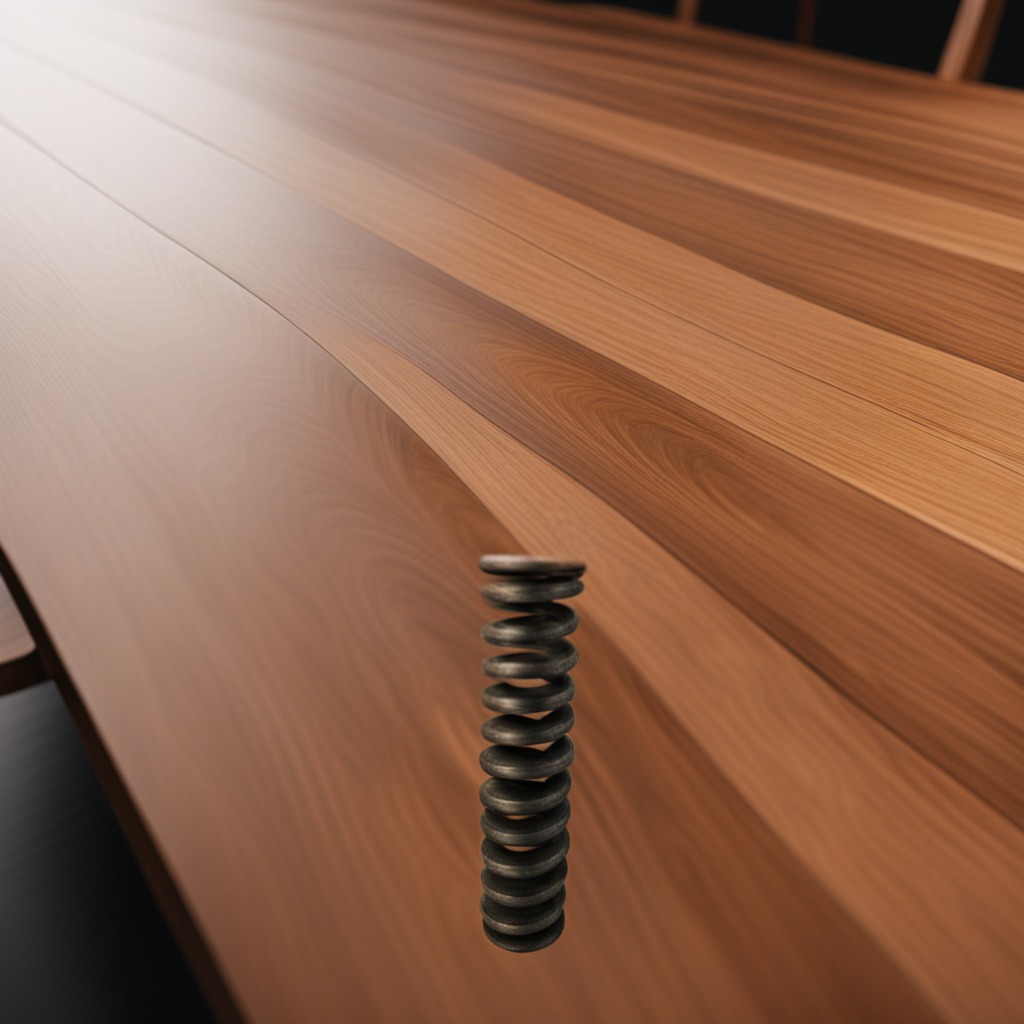
A coiled metal spring lies on the wooden table.